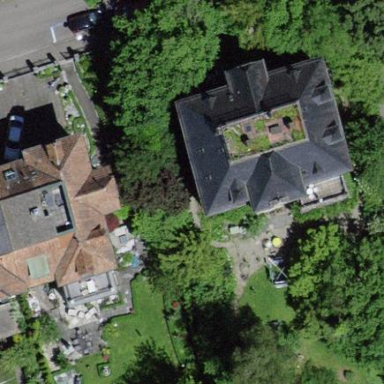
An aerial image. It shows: House with saltbox-shaped roof.